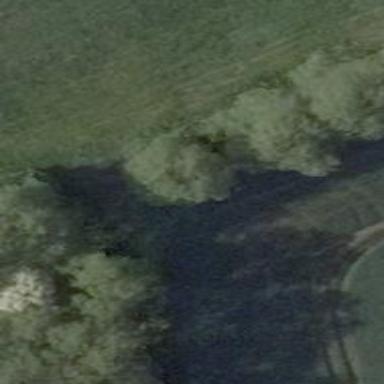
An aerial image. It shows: Row of trees in natural setting.